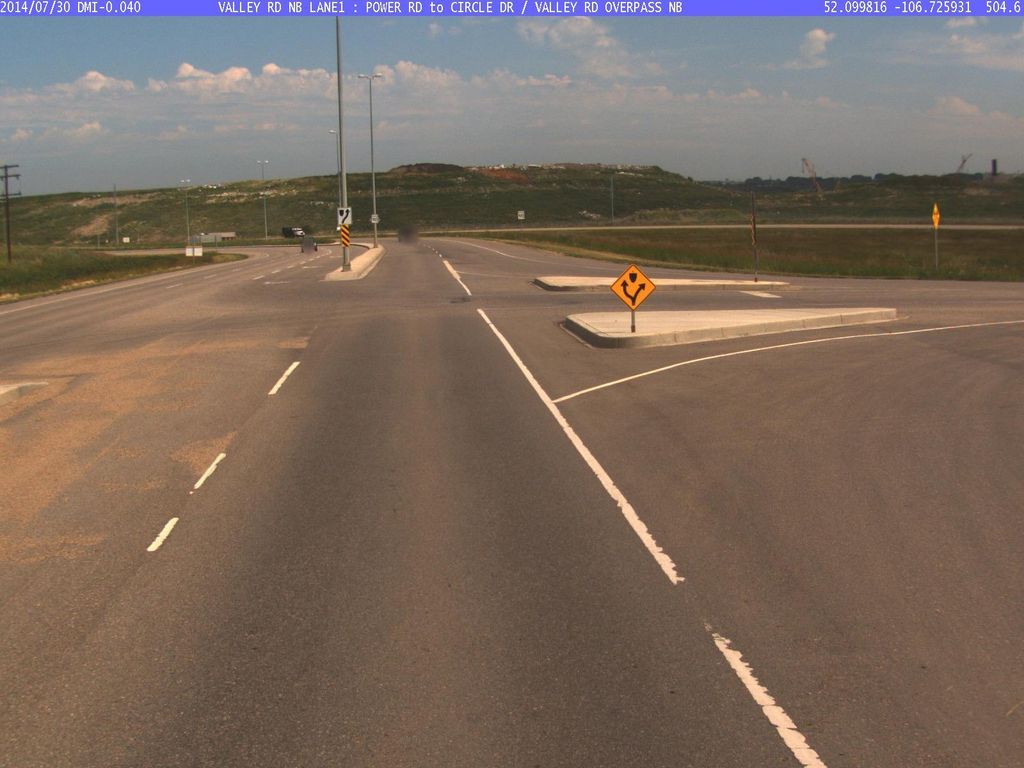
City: saskatoon